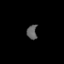
Tissue: skin
Cell type: Others
Senescence score: 0.7985
Nuclear area (px): 147
Mean DAPI intensity: 95.238